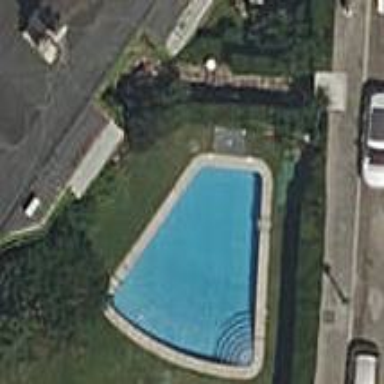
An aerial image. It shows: Swimming pool located in leisure land.